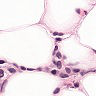
Metastatic tissue present: yes